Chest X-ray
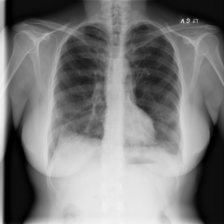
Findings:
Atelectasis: negative
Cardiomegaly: negative
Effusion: negative
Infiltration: negative
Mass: negative
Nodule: negative
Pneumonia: negative
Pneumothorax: negative
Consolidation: negative
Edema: negative
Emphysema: negative
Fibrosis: negative
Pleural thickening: negative
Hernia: negative